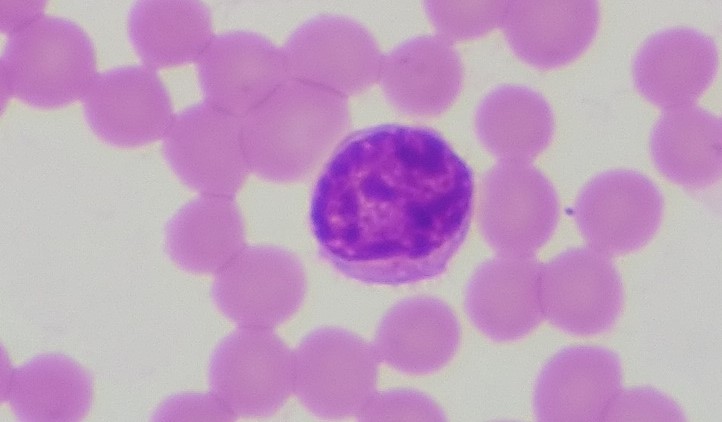
White blood cell type: Lymphocyte